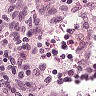
Metastatic tissue present: no